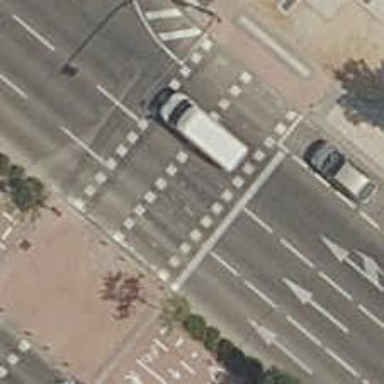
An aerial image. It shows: Crossing with traffic signals.